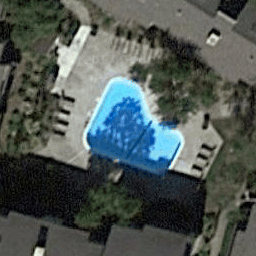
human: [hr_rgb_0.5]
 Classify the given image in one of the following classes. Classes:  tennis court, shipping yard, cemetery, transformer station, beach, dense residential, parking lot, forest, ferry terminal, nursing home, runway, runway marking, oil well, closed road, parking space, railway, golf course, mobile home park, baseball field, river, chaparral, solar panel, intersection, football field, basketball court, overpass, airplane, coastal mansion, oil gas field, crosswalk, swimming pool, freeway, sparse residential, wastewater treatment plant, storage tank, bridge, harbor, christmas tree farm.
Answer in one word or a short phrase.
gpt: swimming pool